Interaction volume radius: 5 \u00c5
Interaction volume height: 15 \u00c5
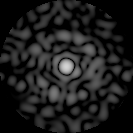
Disorder parameter: 0.7572